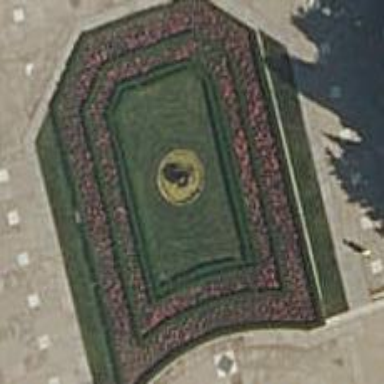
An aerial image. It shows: Fountain.